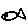
Label: fish